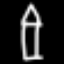
Label: pencil